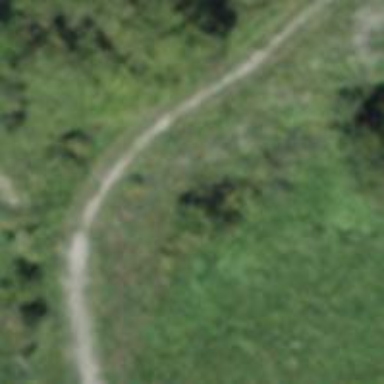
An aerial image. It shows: Path with tracktype grade4.